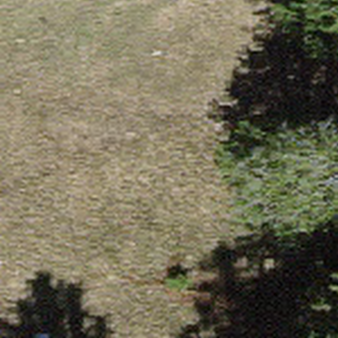
Label: other